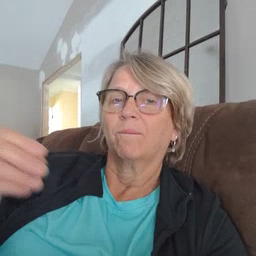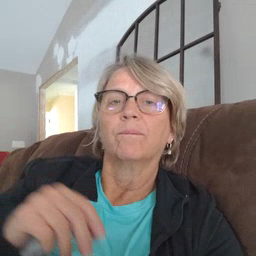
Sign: wolf